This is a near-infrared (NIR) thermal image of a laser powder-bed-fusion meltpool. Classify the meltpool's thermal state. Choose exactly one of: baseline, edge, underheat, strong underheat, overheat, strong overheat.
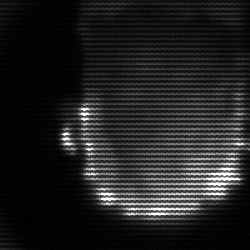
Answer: baseline